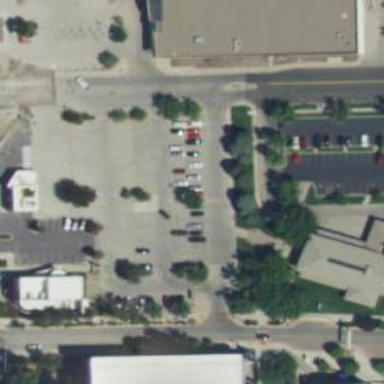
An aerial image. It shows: Parking space is available.